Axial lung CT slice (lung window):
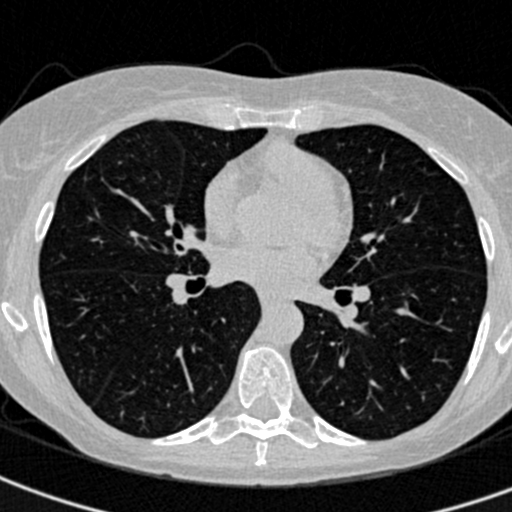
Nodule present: no